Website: bh-photo
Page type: receipt
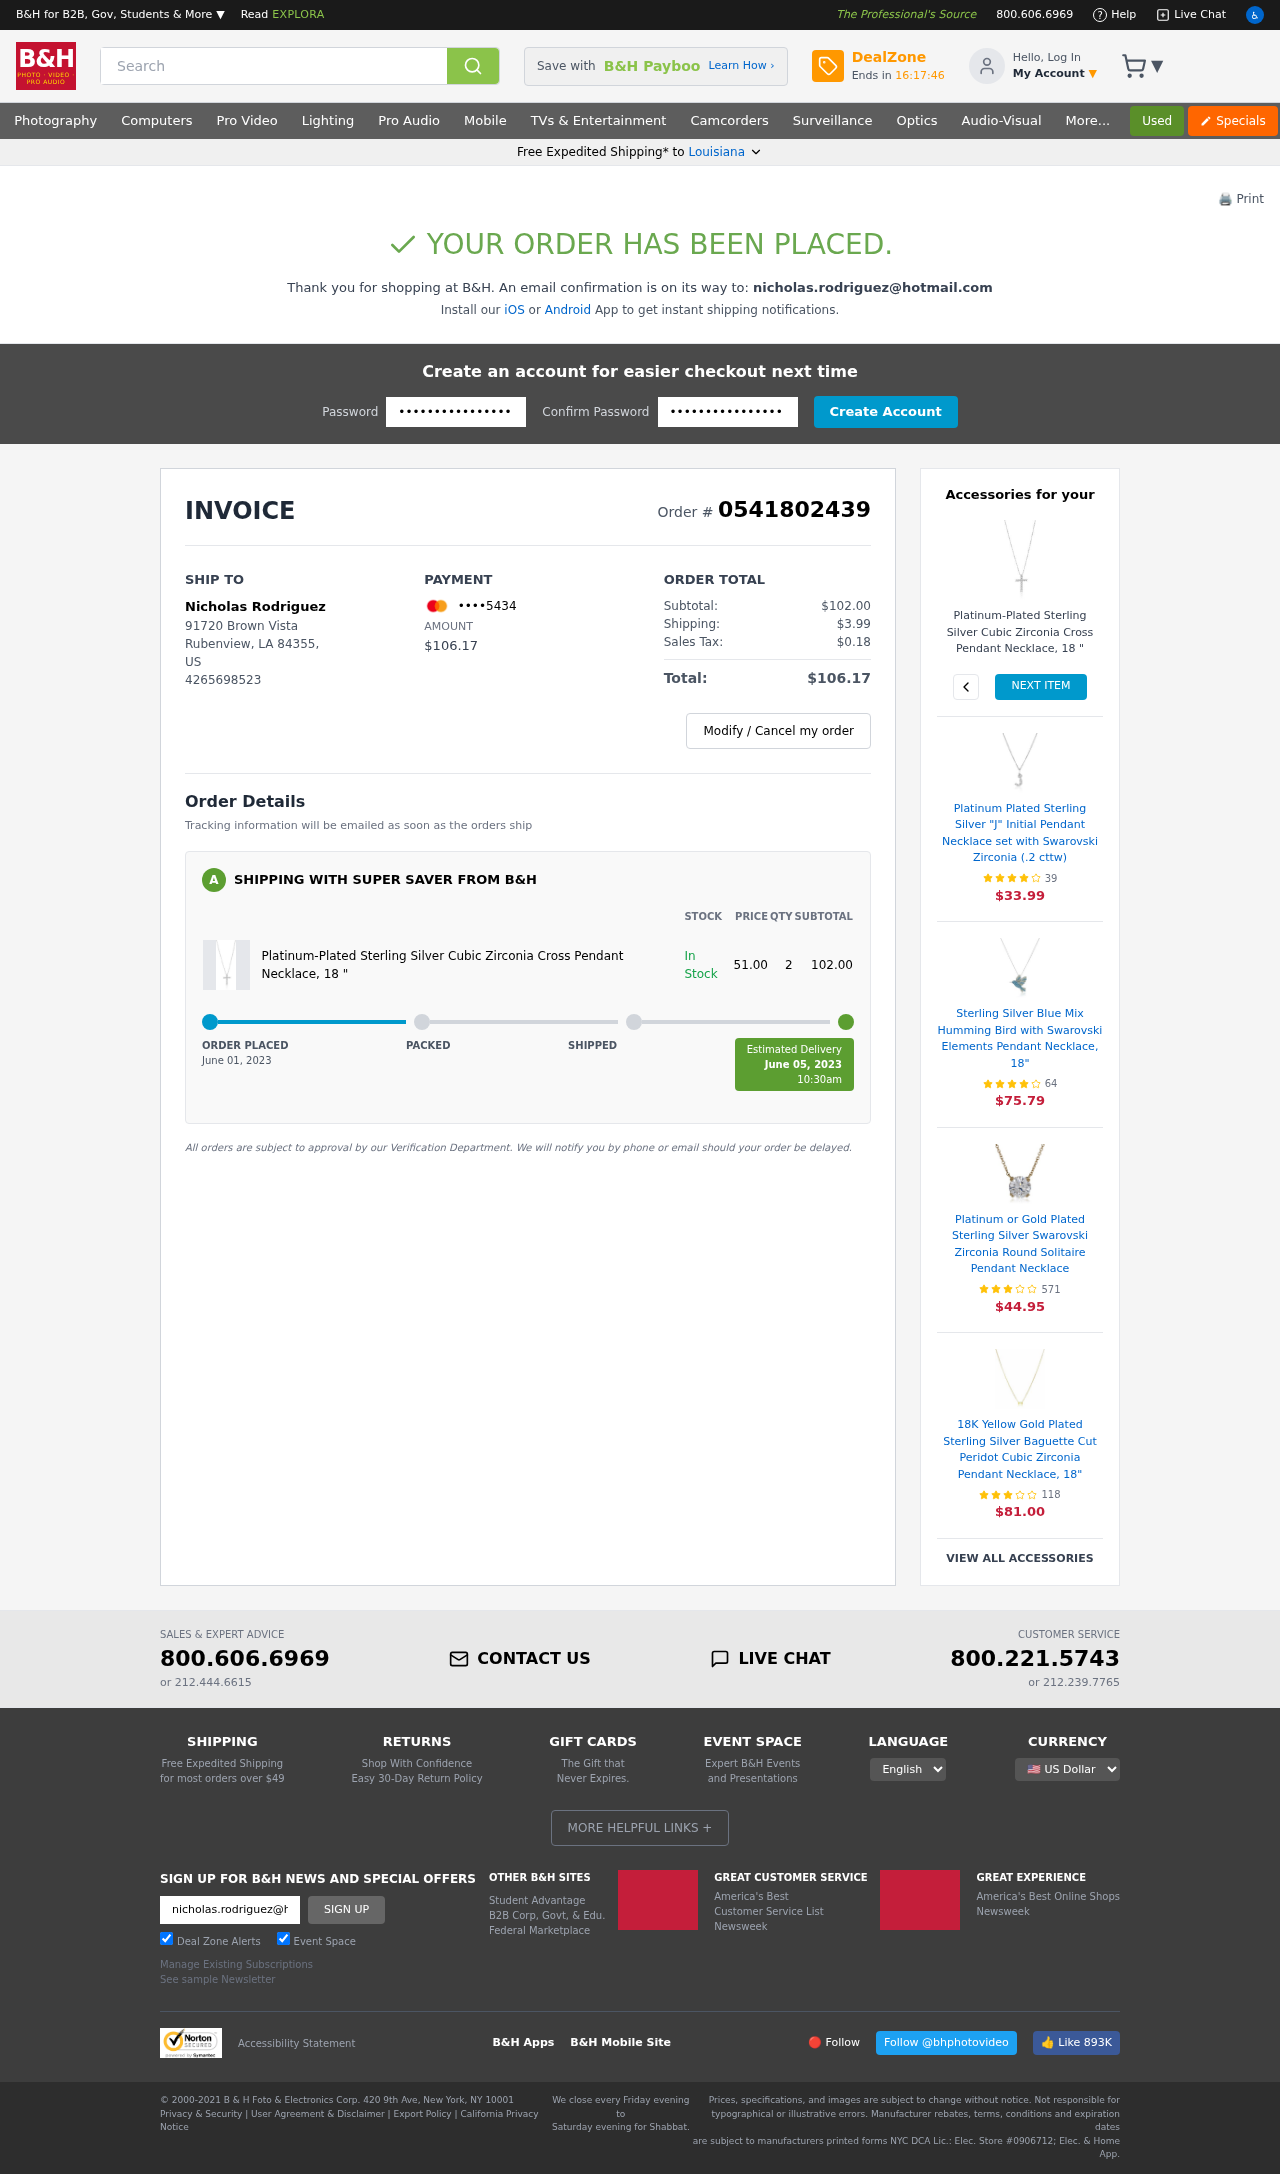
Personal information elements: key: PII_CARD_LAST4
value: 5434
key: PII_CITY
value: Rubenview
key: PII_EMAIL
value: nicholas.rodriguez@hotmail.com
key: PII_FULLNAME
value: Nicholas Rodriguez
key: PII_PHONE
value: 4265698523
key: PII_POSTCODE
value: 84355
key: PII_STATE
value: Louisiana
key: PII_STATE_ABBR
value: LA
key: PII_STREET
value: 91720 Brown Vista
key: PII_COUNTRY_CODE
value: US
Product elements: key: PRODUCT1_NAME
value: Platinum-Plated Sterling Silver Cubic Zirconia Cross Pendant Necklace, 18 "
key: PRODUCT1_PRICE
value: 51
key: PRODUCT1_QUANTITY
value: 2
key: PRODUCT1_NAME2
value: Platinum-Plated Sterling Silver Cubic Zirconia Cross Pendant Necklace, 18 "
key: PRODUCT2_NAME
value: Platinum Plated Sterling Silver "J" Initial Pendant Necklace set with Swarovski Zirconia (.2 cttw)
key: PRODUCT2_NUM_RATINGS
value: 39
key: PRODUCT2_PRICE
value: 33.99
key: PRODUCT3_NAME
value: Sterling Silver Blue Mix Humming Bird with Swarovski Elements Pendant Necklace, 18"
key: PRODUCT3_NUM_RATINGS
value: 64
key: PRODUCT3_PRICE
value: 75.79
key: PRODUCT4_NAME
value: Platinum or Gold Plated Sterling Silver Swarovski Zirconia Round Solitaire Pendant Necklace
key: PRODUCT4_NUM_RATINGS
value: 571
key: PRODUCT4_PRICE
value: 44.95
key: PRODUCT5_NAME
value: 18K Yellow Gold Plated Sterling Silver Baguette Cut Peridot Cubic Zirconia Pendant Necklace, 18"
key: PRODUCT5_NUM_RATINGS
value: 118
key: PRODUCT5_PRICE
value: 81.00
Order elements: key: ORDER_ID
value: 0541802439
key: ORDER_TOTAL
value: $106.17
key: ORDER_SUBTOTAL
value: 102.00
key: ORDER_SUBTOTAL
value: $102.00
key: ORDER_SHIPPING_COST
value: $3.99
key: ORDER_TAX
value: $0.18
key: ORDER_DATE
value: June 01, 2023
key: ORDER_DELIVERY_DATE
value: June 05, 2023
Search elements: key: HEADER_SEARCH
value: Search